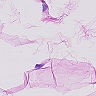
Metastatic tissue present: no